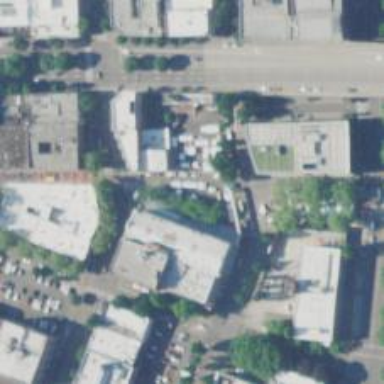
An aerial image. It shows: Marketplace.